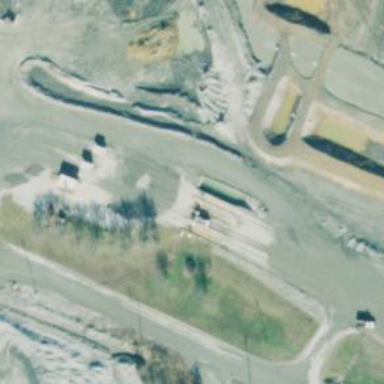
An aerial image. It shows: Weighbridge facility.